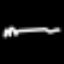
Label: squiggle